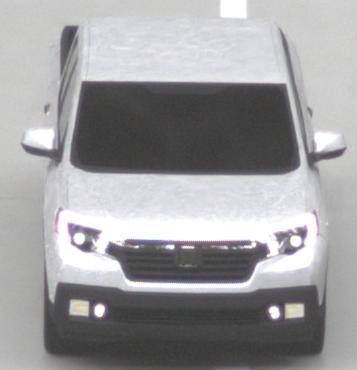
Make: Honda
Model: Ridgeline
Detailed model: Gen. 2
Model produced from: 2016
Model produced until: 2020
Doors: 4
Color: white
Road condition: wet road
Daytime: morning or afternoon
Contrast: low contrast